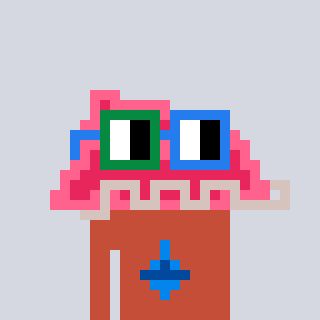
a pixel art character with square green and blue glasses, a retainer-shaped head and a rust-colored body on a cool background